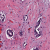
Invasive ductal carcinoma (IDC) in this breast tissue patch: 1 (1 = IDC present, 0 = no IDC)